Field crop: maize
Growth stage: 2
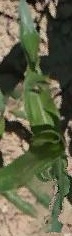
Species: maize